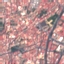
Land use / land cover: Residential